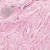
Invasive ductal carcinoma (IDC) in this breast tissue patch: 0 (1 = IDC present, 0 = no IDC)